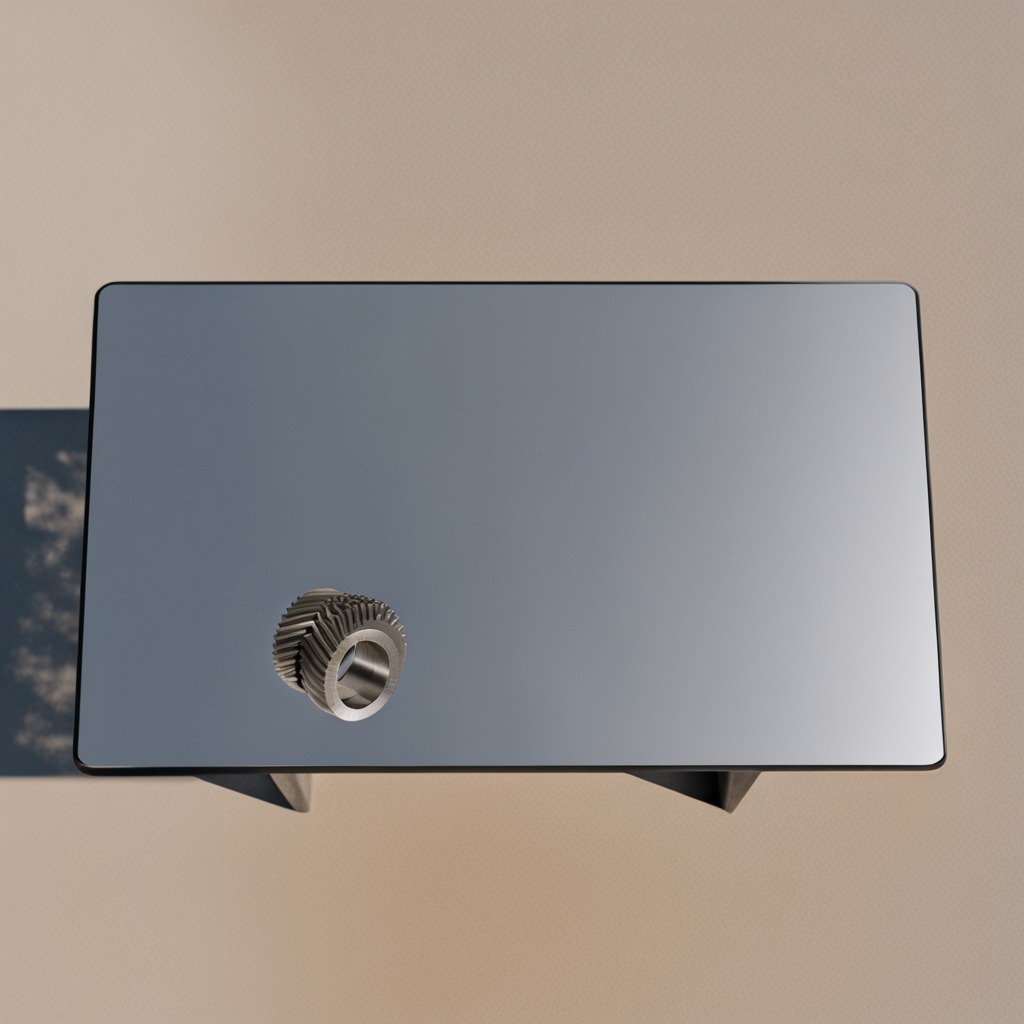
A steel gear with teeth is lying on the table.